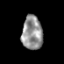
Tissue: prostate
Cell type: Fibroblasts
Senescence score: 0.7862
Nuclear area (px): 685
Mean DAPI intensity: 147.079